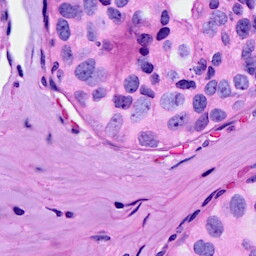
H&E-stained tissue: Breast